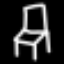
Label: chair